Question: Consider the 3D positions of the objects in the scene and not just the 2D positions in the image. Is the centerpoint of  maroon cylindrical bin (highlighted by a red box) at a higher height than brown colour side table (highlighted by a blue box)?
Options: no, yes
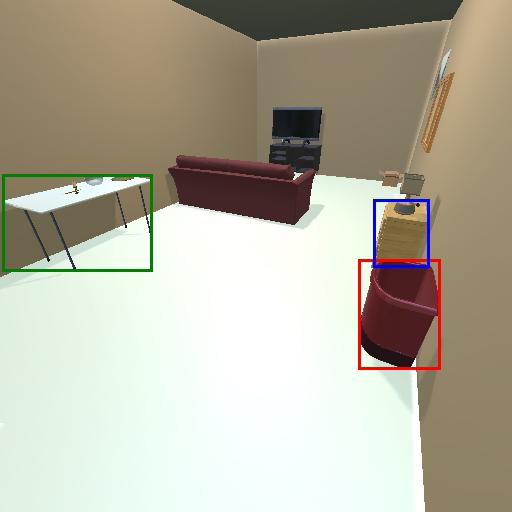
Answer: no